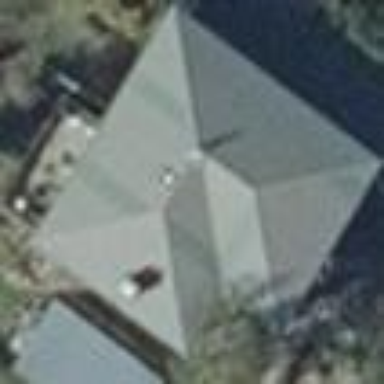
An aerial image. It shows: Simple house.